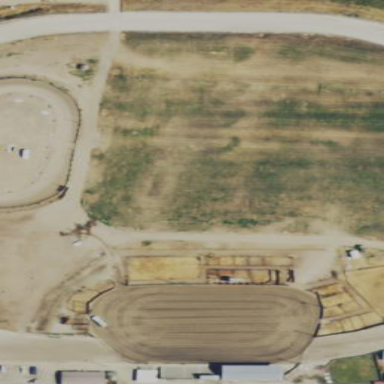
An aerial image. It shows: Dirt track used for horse racing on leisure land.